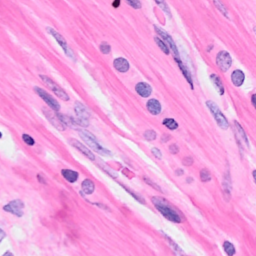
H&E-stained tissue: Breast